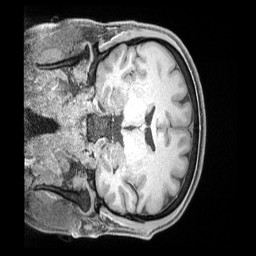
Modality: T1w
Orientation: coronal
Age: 40
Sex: male
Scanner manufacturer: siemens
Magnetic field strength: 3 T
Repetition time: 2 s
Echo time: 0.00211 s